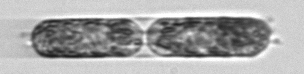
Label: Hemiaulus